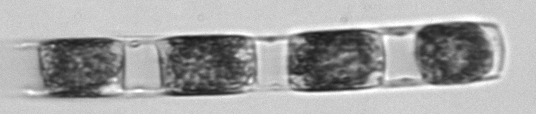
Label: Hemiaulus